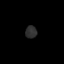
Tissue: lung
Cell type: Epithelial cells
Senescence score: 0.2079
Nuclear area (px): 142
Mean DAPI intensity: 45.535